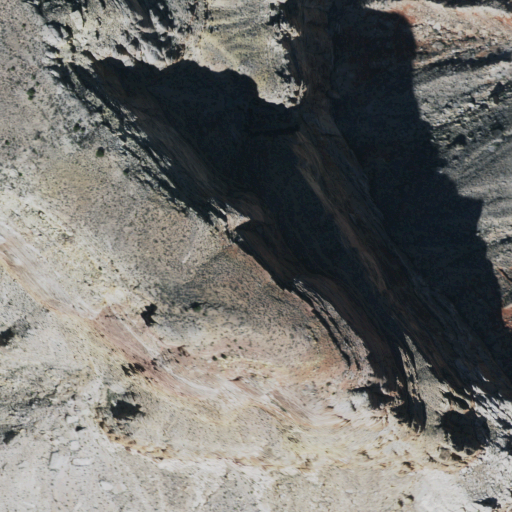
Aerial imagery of cliff(s) in Arizona named Shanub Point containing shrub and barren land